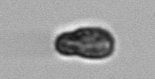
Label: Pseudochattonella_farcimen